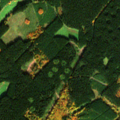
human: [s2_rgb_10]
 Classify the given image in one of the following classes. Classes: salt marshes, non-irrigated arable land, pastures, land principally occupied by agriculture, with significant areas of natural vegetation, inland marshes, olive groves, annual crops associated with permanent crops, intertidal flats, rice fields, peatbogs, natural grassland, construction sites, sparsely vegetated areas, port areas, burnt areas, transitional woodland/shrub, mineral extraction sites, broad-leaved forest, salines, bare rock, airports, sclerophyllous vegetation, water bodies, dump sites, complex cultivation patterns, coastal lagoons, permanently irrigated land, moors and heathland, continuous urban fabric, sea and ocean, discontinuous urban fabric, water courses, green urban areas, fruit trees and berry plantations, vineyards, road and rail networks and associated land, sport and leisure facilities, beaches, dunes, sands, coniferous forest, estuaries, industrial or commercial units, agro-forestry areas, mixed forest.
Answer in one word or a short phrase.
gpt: land principally occupied by agriculture, with significant areas of natural vegetation, coniferous forest, mixed forest